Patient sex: F
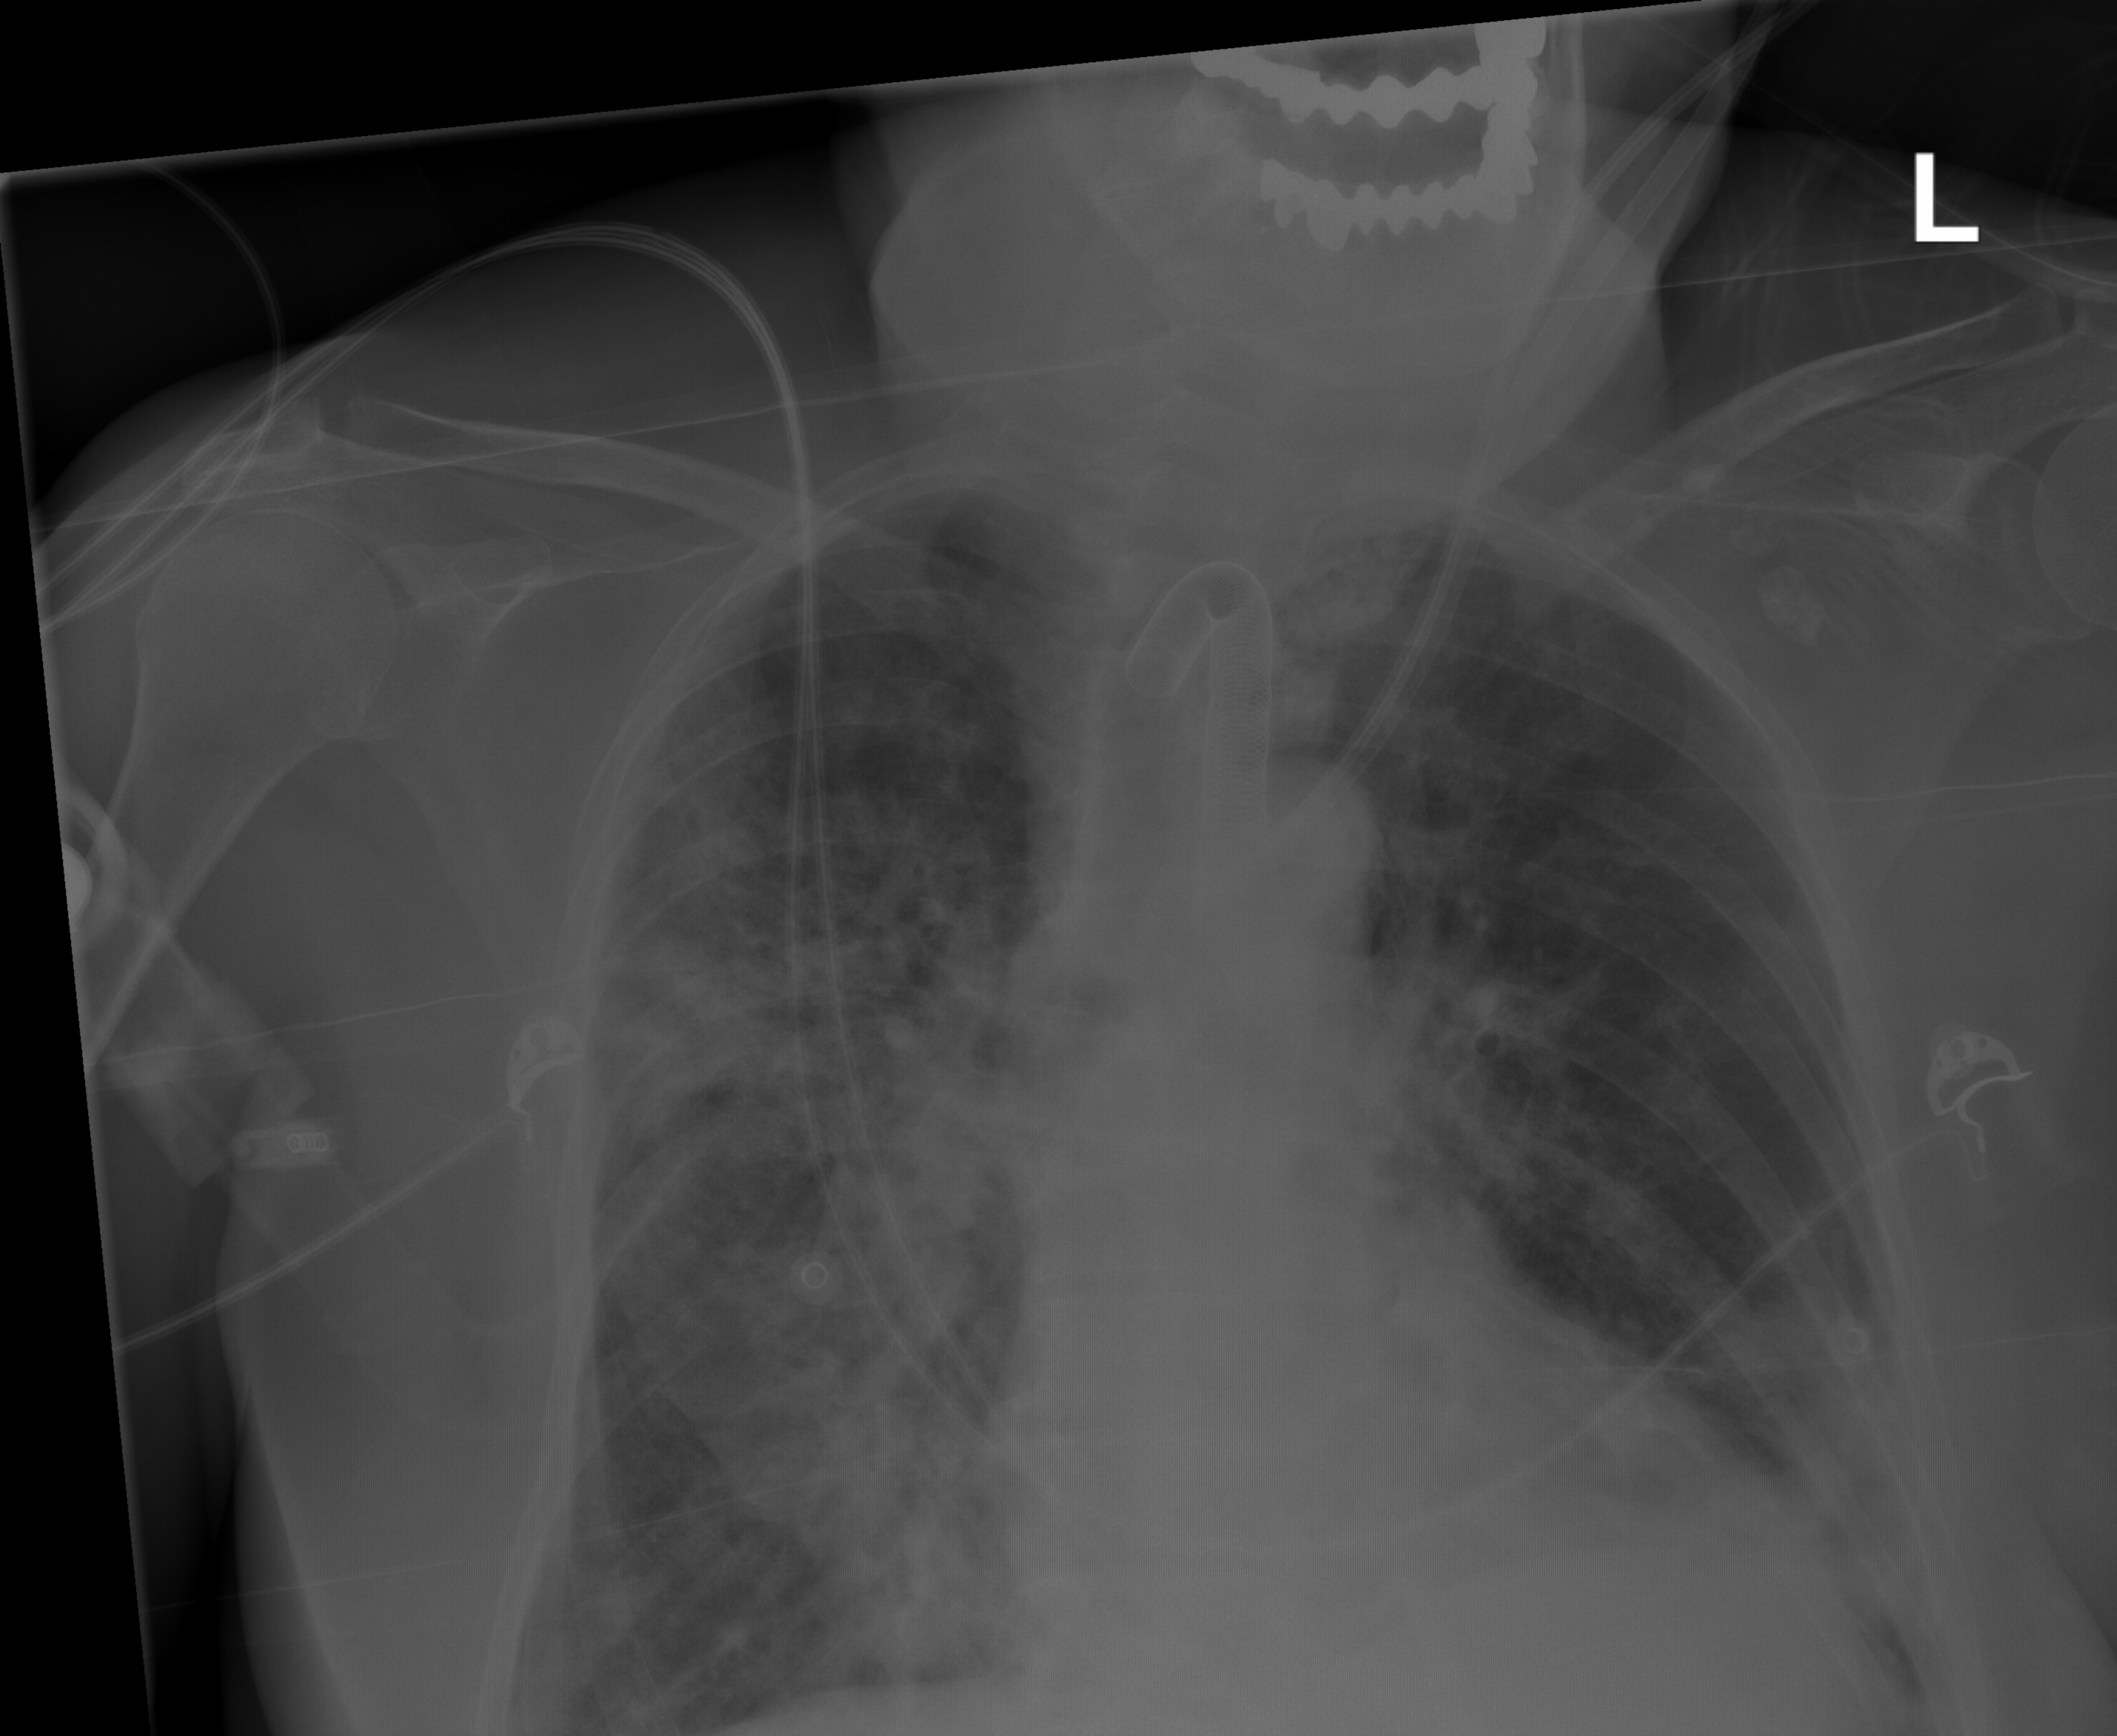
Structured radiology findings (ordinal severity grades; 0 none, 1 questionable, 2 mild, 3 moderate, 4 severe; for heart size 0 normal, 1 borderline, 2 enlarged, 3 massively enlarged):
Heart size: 0
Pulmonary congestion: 0
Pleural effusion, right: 0
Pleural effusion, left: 0
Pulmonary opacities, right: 3
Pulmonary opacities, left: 2
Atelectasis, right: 3
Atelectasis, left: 2